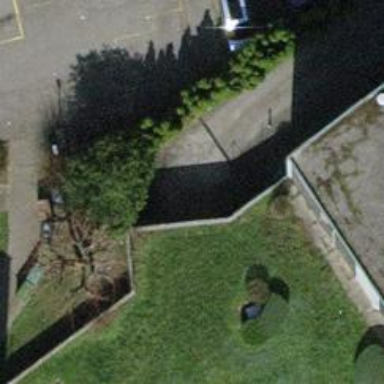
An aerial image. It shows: Parking entrance.